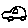
Label: car